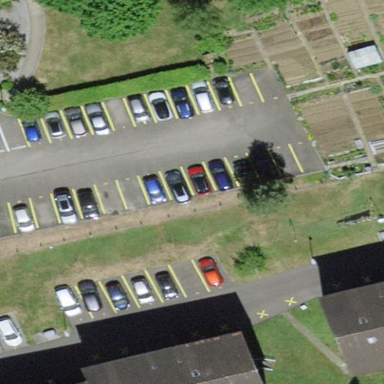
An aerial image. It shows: Street side parking area.